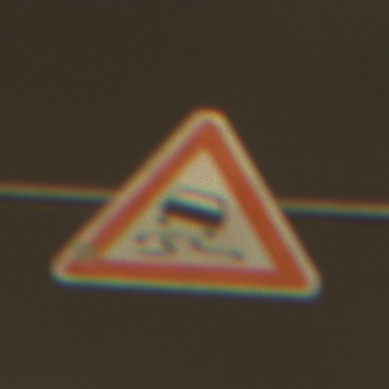
Verkehrszeichen: SchleuderOderRutschgefahr
Umgebung: Outdoor, Urban
Tageszeit: Night
Wetter: Overcast
Licht: Artificial
Jahreszeit: NotSpecified
Kontrast: MediumContrast